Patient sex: F
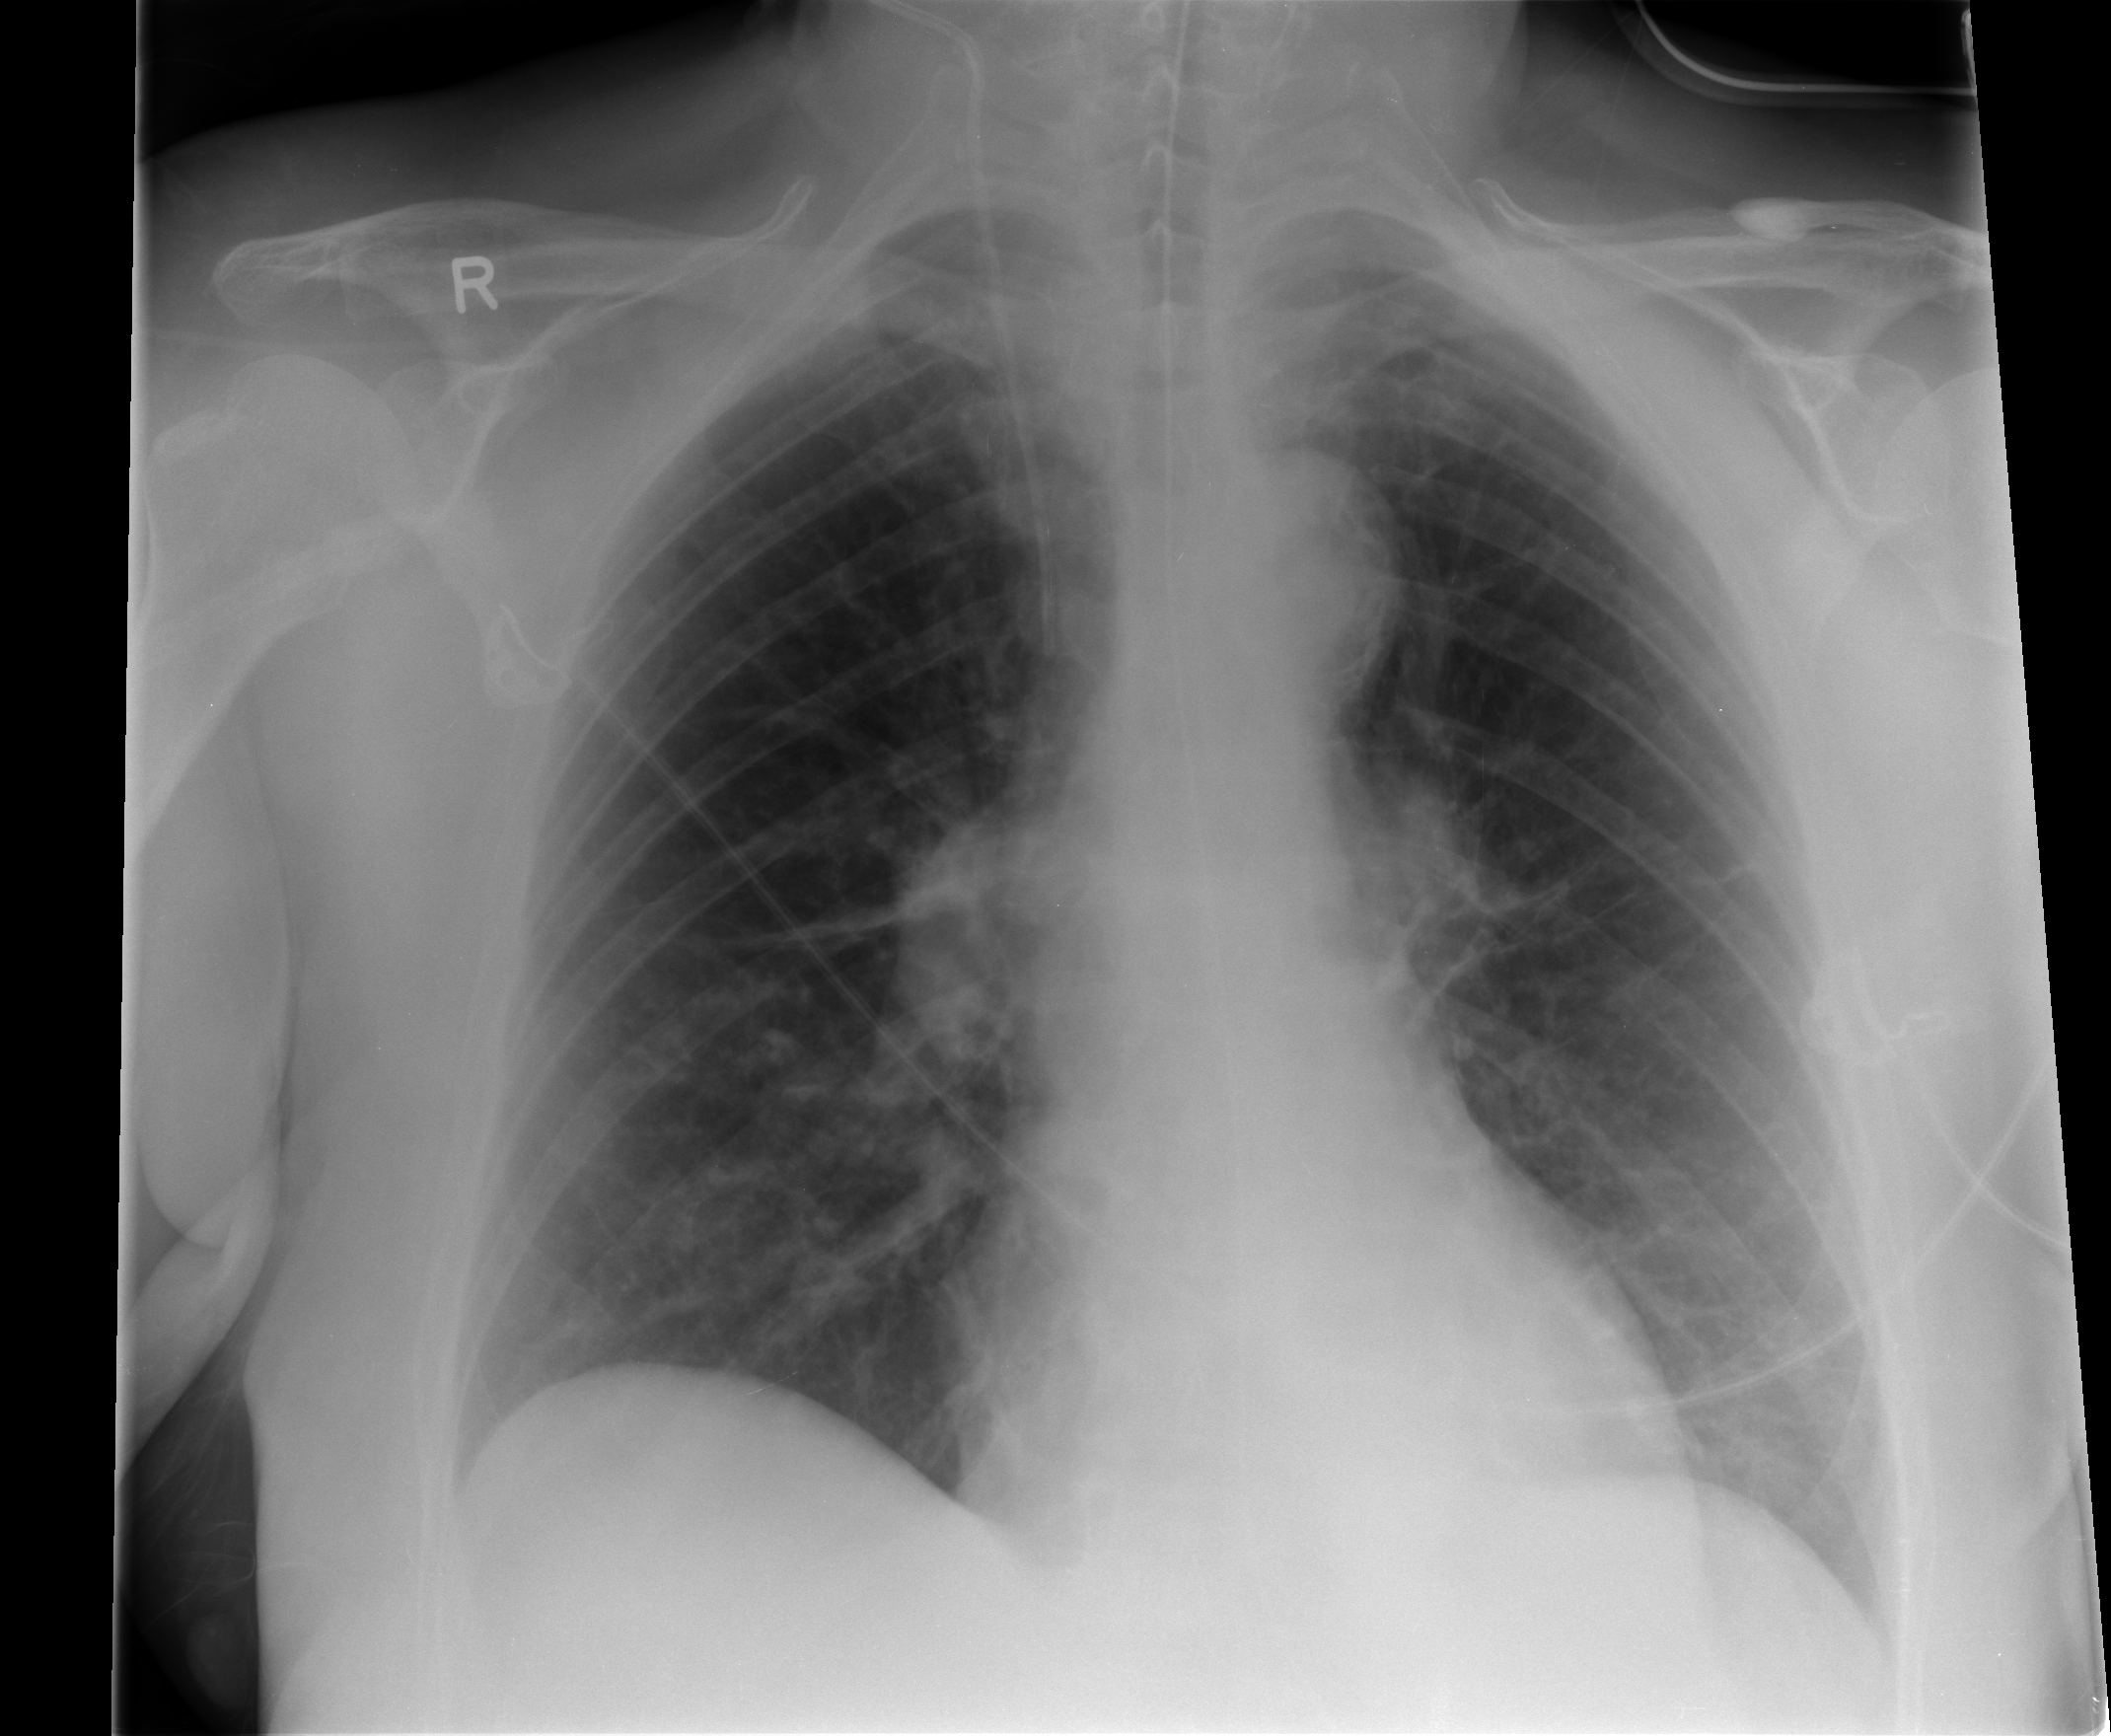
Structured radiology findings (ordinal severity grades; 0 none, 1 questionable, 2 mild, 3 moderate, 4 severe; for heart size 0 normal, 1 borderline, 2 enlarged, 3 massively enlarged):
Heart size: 0
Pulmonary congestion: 0
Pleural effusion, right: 0
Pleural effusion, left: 0
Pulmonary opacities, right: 0
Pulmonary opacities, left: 0
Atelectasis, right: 2
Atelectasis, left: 2